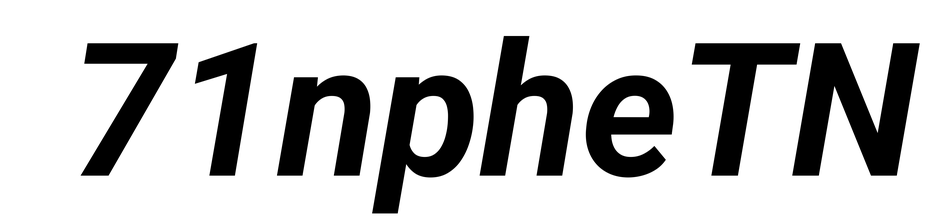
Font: Roboto-Italic_Bold_Italic